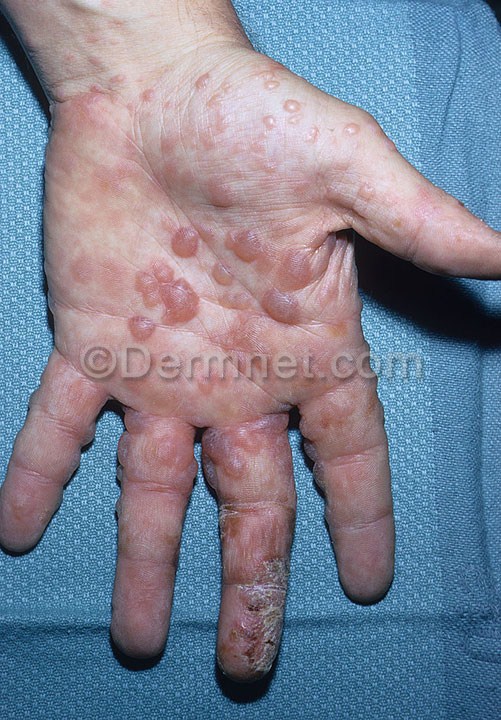
Disease: Eczema Photos